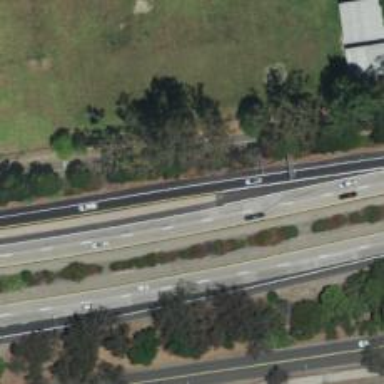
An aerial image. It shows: Motorway link.